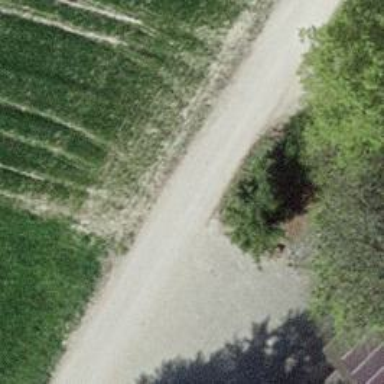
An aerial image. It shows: Unclassified road.